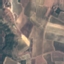
Land use / land cover class: PermanentCrop